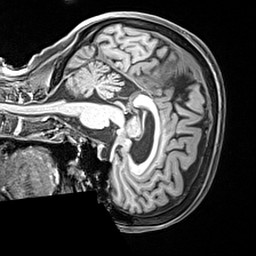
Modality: T1w
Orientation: sagittal
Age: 80
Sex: female
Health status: healthy
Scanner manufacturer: siemens
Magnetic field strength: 3 T
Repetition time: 2.4 s
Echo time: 0.00217 s